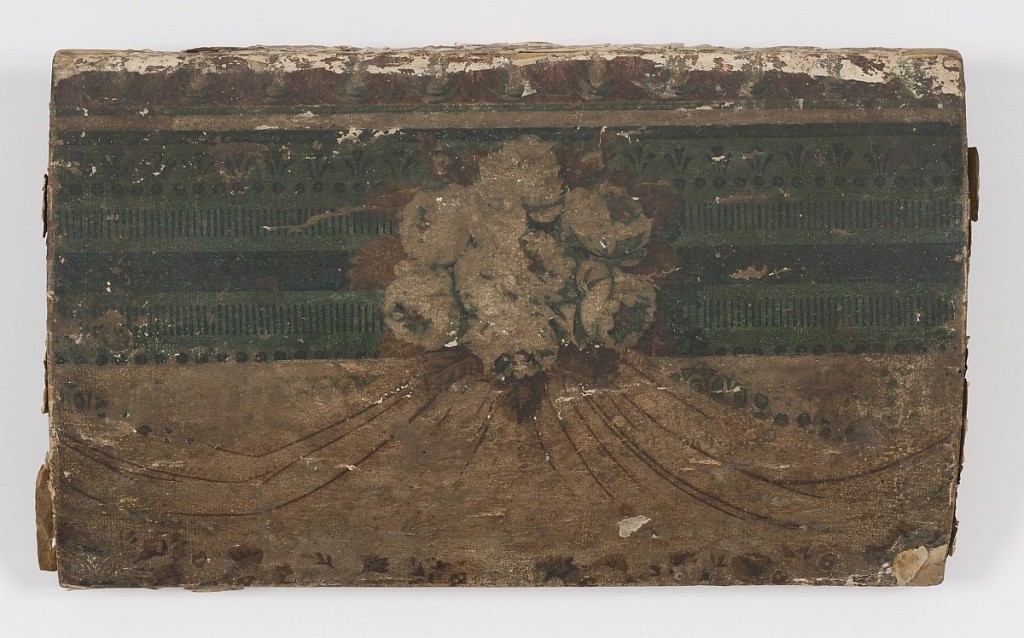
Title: Box lid
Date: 1820–1850
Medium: Block-printed paper, wood
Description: Wallpaper border design of drapery swag suspended from a white floral bouquet. Above the light-colored drapery is a band of green architectural molding. Lid is arched.